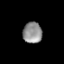
Tissue: lung
Cell type: Epithelial cells
Senescence score: 0.2249
Nuclear area (px): 397
Mean DAPI intensity: 144.141